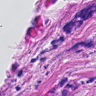
Metastatic tissue present: yes